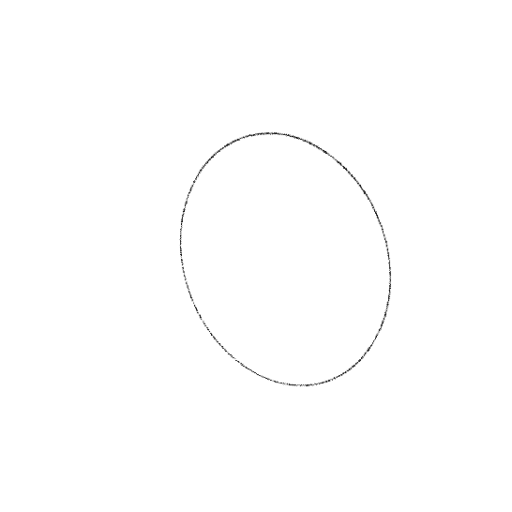
Crossing number: 0